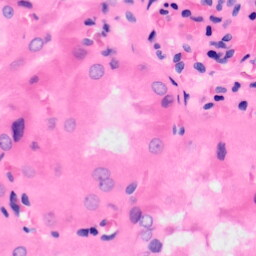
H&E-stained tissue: Kidney